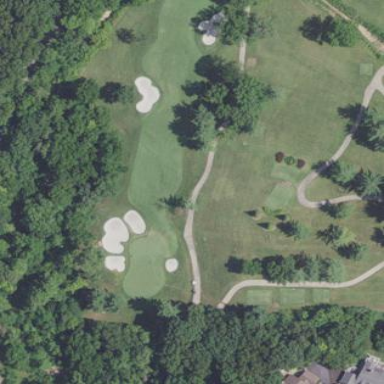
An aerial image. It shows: Scenic golf fairway.